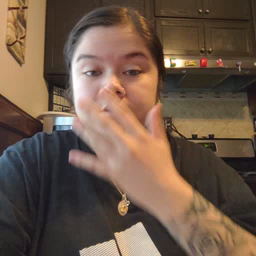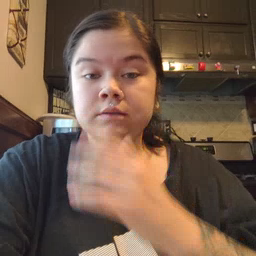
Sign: closet